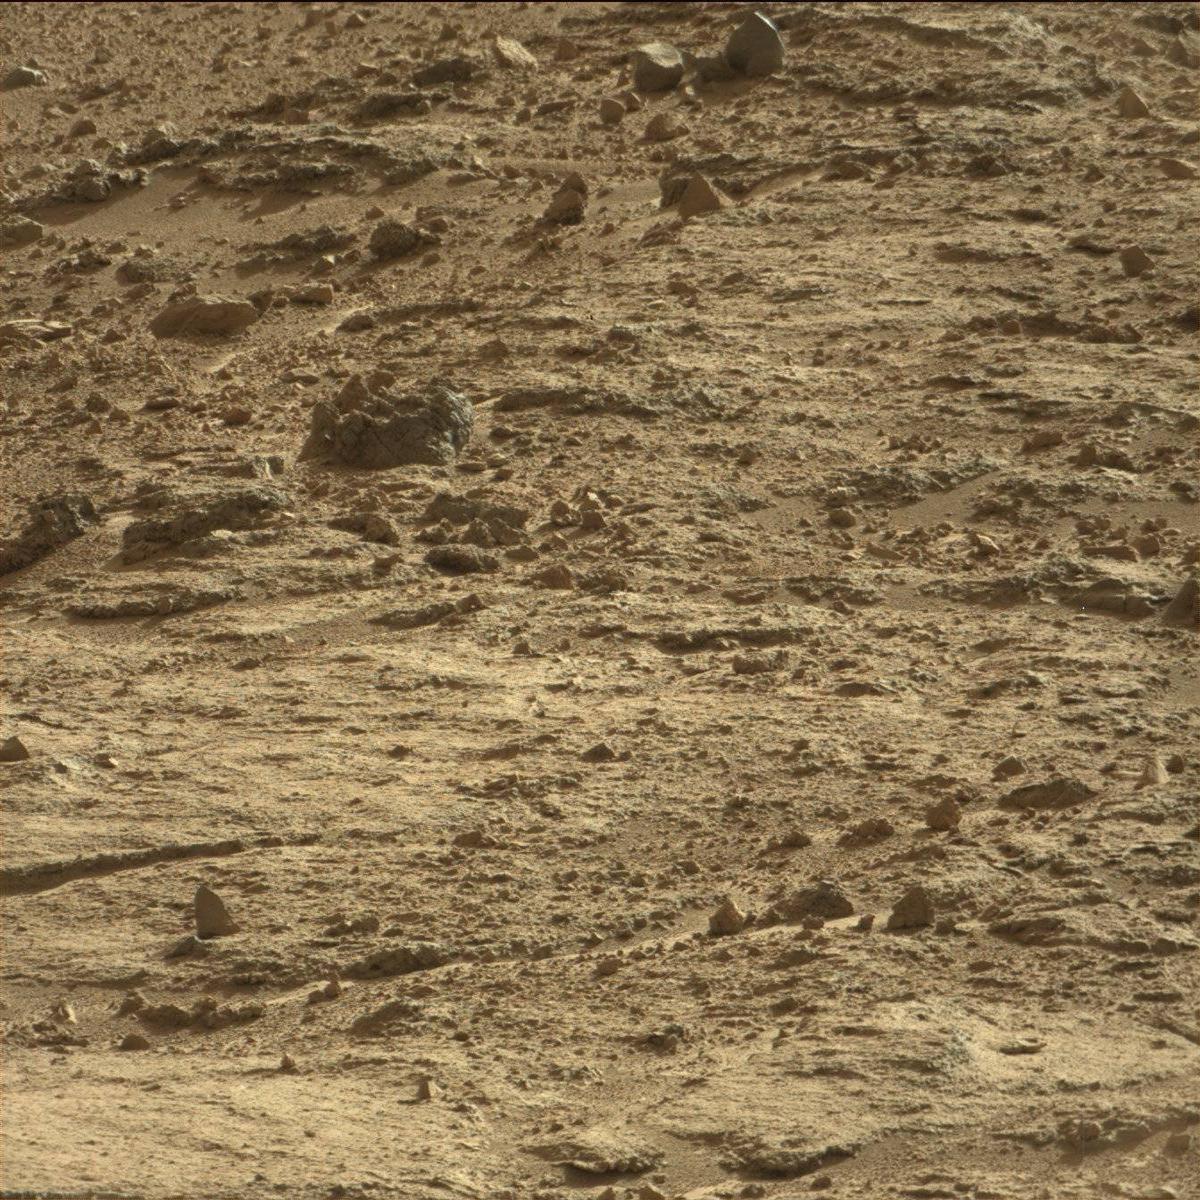
Terrain classes present: Bedrock, Rock, Sand / Soil